Question: I upgrade a Plone site from 4.2 to 4.3. The upgrade steps are basically:
1. running install.sh to have a 4.3 environment
2. copy Data.fs to var/filestorage and custom dexterity package to src
3. running upgrade in ZMI
Everything seems fine. But when I add/edit Page items, TinyMCE toolbar is missing for the body field. Only showing a Text Format dropdown. Note: I do see the toolbar trying to render (first 2 icons appear), but fail and disappear.
What am I missing? Any hints?

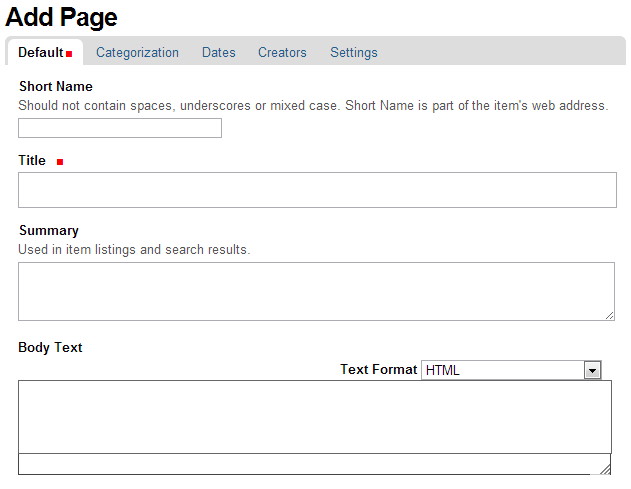
Answer: No definitive answers, but a few suggestions. I have 9 plone sites all running the same version of Plone (4.2) and have some where TinyMCE works flawlessly, and others where I can't make it work at all.
- '/portal_javascripts'- '/portal_kss'- '/portal_css'
I saw your edit about the toolbar beginning to display after I posted this response. You really need to use the development tools for your browser-of-choice (e.g. Firebug) and look at the console. If it starts to display and then fails to finish, there's sure to be an error in the console log.